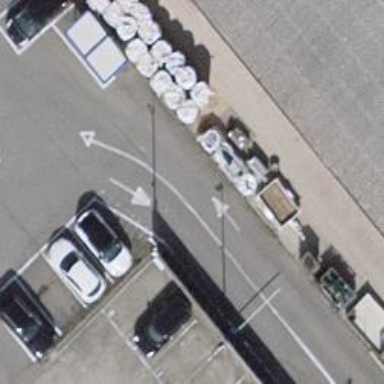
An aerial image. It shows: Road serving as parking aisle.